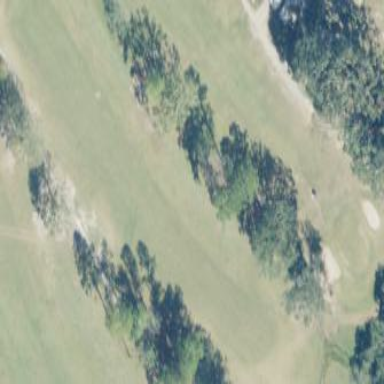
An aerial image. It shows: Scenic golf fairway.